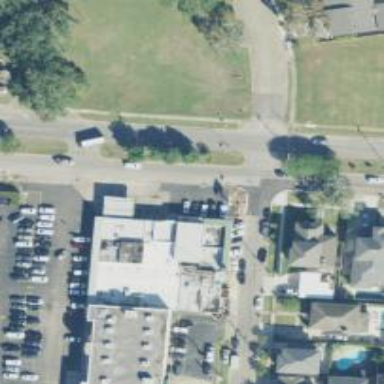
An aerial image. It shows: Veterinary facility.